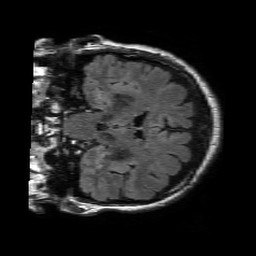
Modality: FLAIR
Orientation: coronal
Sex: male
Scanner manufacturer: philips
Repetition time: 11 s
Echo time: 0.125 s